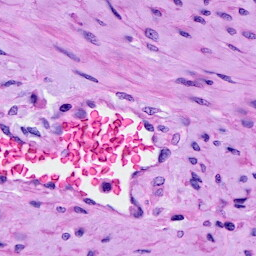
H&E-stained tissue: Cervix